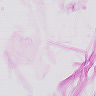
Metastatic tissue present: no